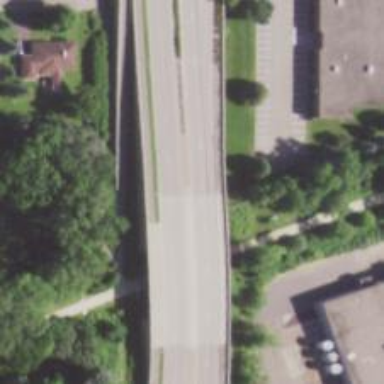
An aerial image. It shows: Secondary road crossing bridge.